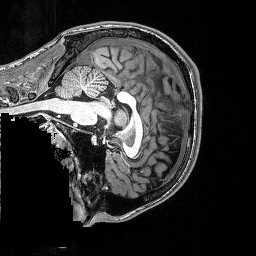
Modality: T1w
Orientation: sagittal
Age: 19
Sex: male
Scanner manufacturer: siemens
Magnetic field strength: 3 T
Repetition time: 2.53 s
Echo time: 0.0033 s